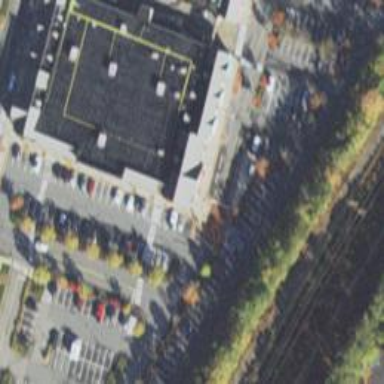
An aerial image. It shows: Parking space is available.